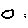
Label: hexagon